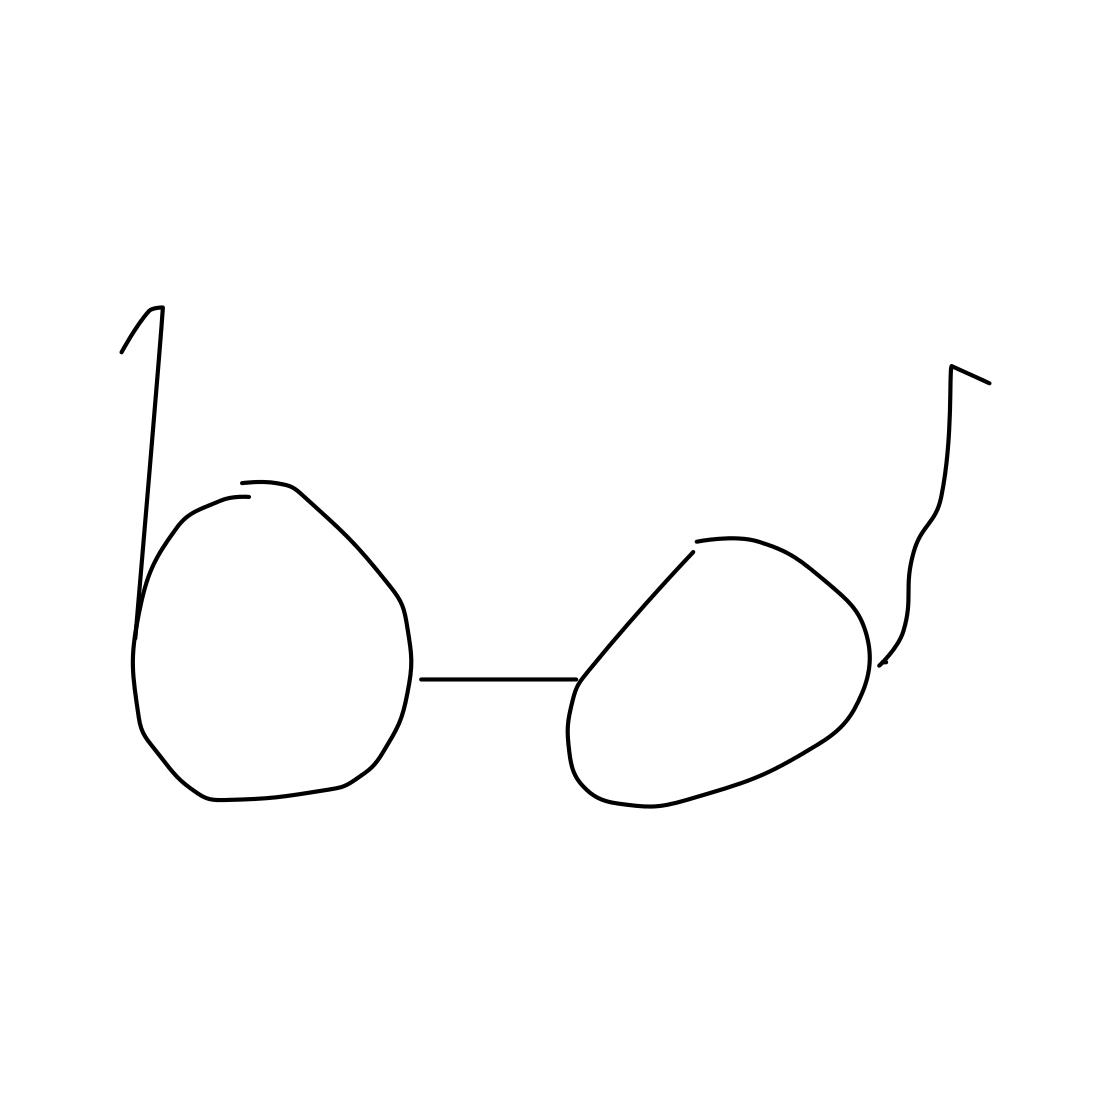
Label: eyeglasses